Question: I'm new to Python GUI using Tkinter, and I'm stuck with the following:
I'm trying to read some image files in a particular directory using Python's 'os' module, and show them as labels of Tkinter in a single window. The images have an average size of '1990 x 1200'. So, I resized them using the Pillow library, and then packed every image to the window using a for loop.
But instead of showing the images, it's showing a blank window. I wrote the following code:
'''
from PIL import Image, ImageTk
import tkinter as tk
import os
root = tk.Tk()
root.title("Photo Gallery")
root.geometry("655x350")
for (root_, dirs, files) in os.walk("Wallpaper"):
if files:
for file_ in files:
path = os.path.join("Wallpaper", file_)
image_ = Image.open(path)
n_image = image_.resize((100, 100))
photo = ImageTk.PhotoImage(n_image)
img_label = tk.Label(root, image=photo)
img_label.pack()
root.mainloop()
'''
That's a screenshot of the blank window:

I use Python 3.6.3 and Pillow 8.2.0.
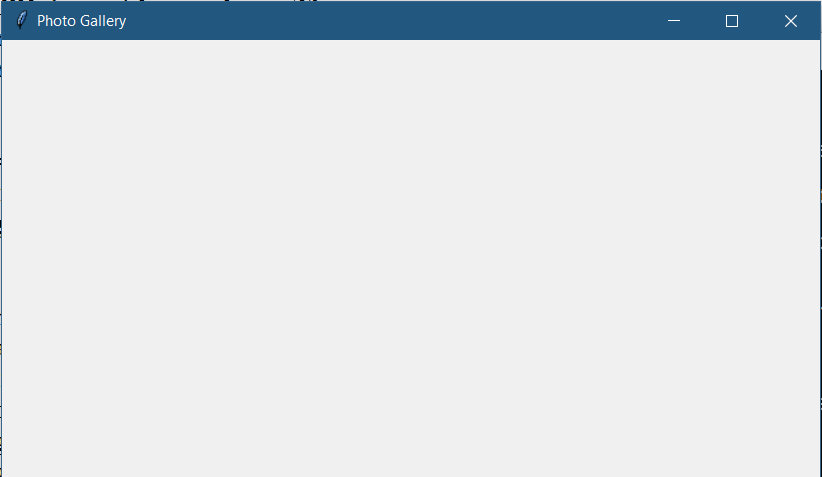
Answer: Incorporating the hint from the comment of acw1668 (thanks for that!), the fix can be even more easier:
'''
for (root_, dirs, files) in os.walk("path/to/your/images"):
if files:
for file_ in files:
path = os.path.join("path/to/your/images", file_)
image_ = Image.open(path)
n_image = image_.resize((100, 100))
photo = ImageTk.PhotoImage(n_image)
img_label = tk.Label(root, image=photo)
img_label.photo = photo # <--
img_label.pack()
'''
---
I suppose it's an issue regarding the garbage collection of the images, cf. <URL>. Simply keeping some references to the single 'photo' variables did the trick for me:
'''
references = [] # <--
for (root_, dirs, files) in os.walk("path/to/your/images"):
if files:
for file_ in files:
path = os.path.join("path/to/your/images", file_)
image_ = Image.open(path)
n_image = image_.resize((100, 100))
photo = ImageTk.PhotoImage(n_image)
img_label = tk.Label(root, image=photo)
img_label.pack()
references.append(photo) # <--
'''
That's some output:
<URL>
'''
----------------------------------------
System information
----------------------------------------
Platform: Windows-10-10.0.16299-SP0
Python: 3.9.1
PyCharm: 2021.1
Pillow: 8.2.0
----------------------------------------
'''